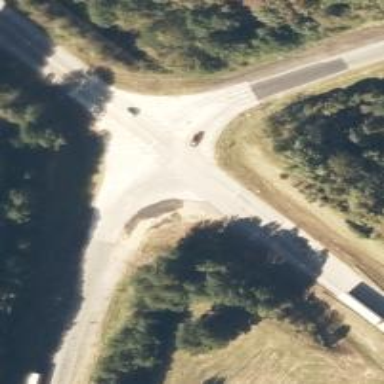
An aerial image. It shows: Stop road.